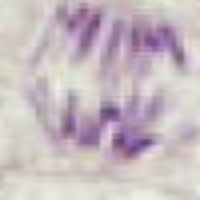
Label: anaphase